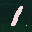
Label: 1